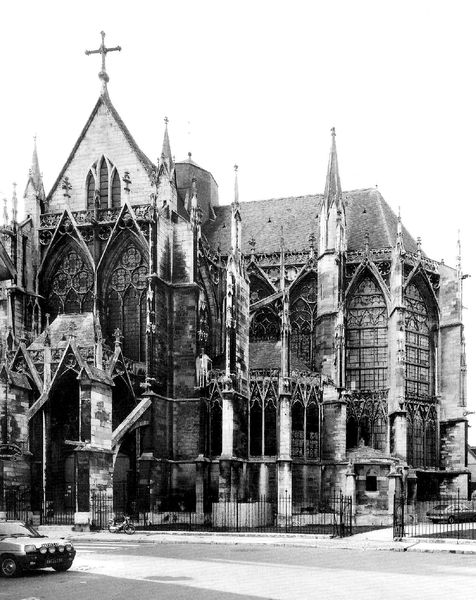
Titel: Kathedrale St. Urbain in Troyes
Standort: Troyes (EU - F)
Schlagwörter: fenster, frankreich, glas, schwarz, stützen, weiss, dach, zaun, ornament, kirche, gotik, turm, verzierung, eingang, kreuz, türme, schwarzweiss, gotisch, rosette, spitzbogen, kapelle, gothik, streben, gothisch, masswerk, querschiff, strebepfeiler, dreipaß, fiale, st. denis, 1350, zugmaßwerk